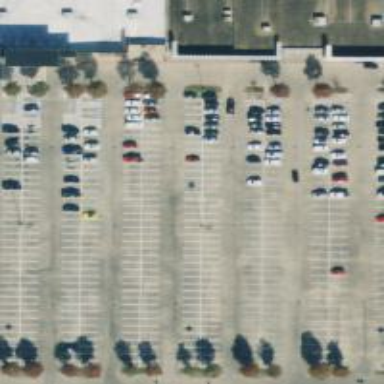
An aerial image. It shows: Parking space.